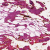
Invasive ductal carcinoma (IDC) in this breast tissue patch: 0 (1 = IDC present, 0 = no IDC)